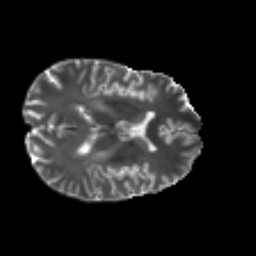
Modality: T2w
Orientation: axial
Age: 37
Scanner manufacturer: philips
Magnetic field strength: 3 T
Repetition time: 8.6 s
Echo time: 0.127 s